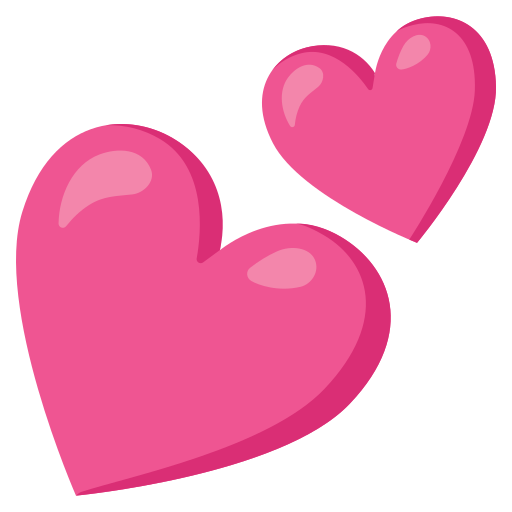
Emoji: 💕